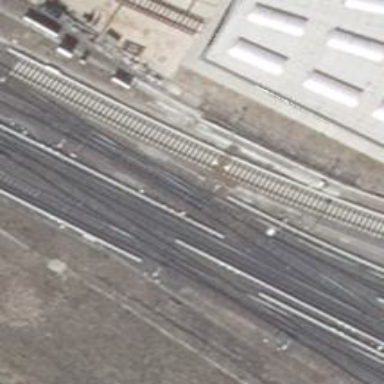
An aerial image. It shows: Electrified light rail railway.